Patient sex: F
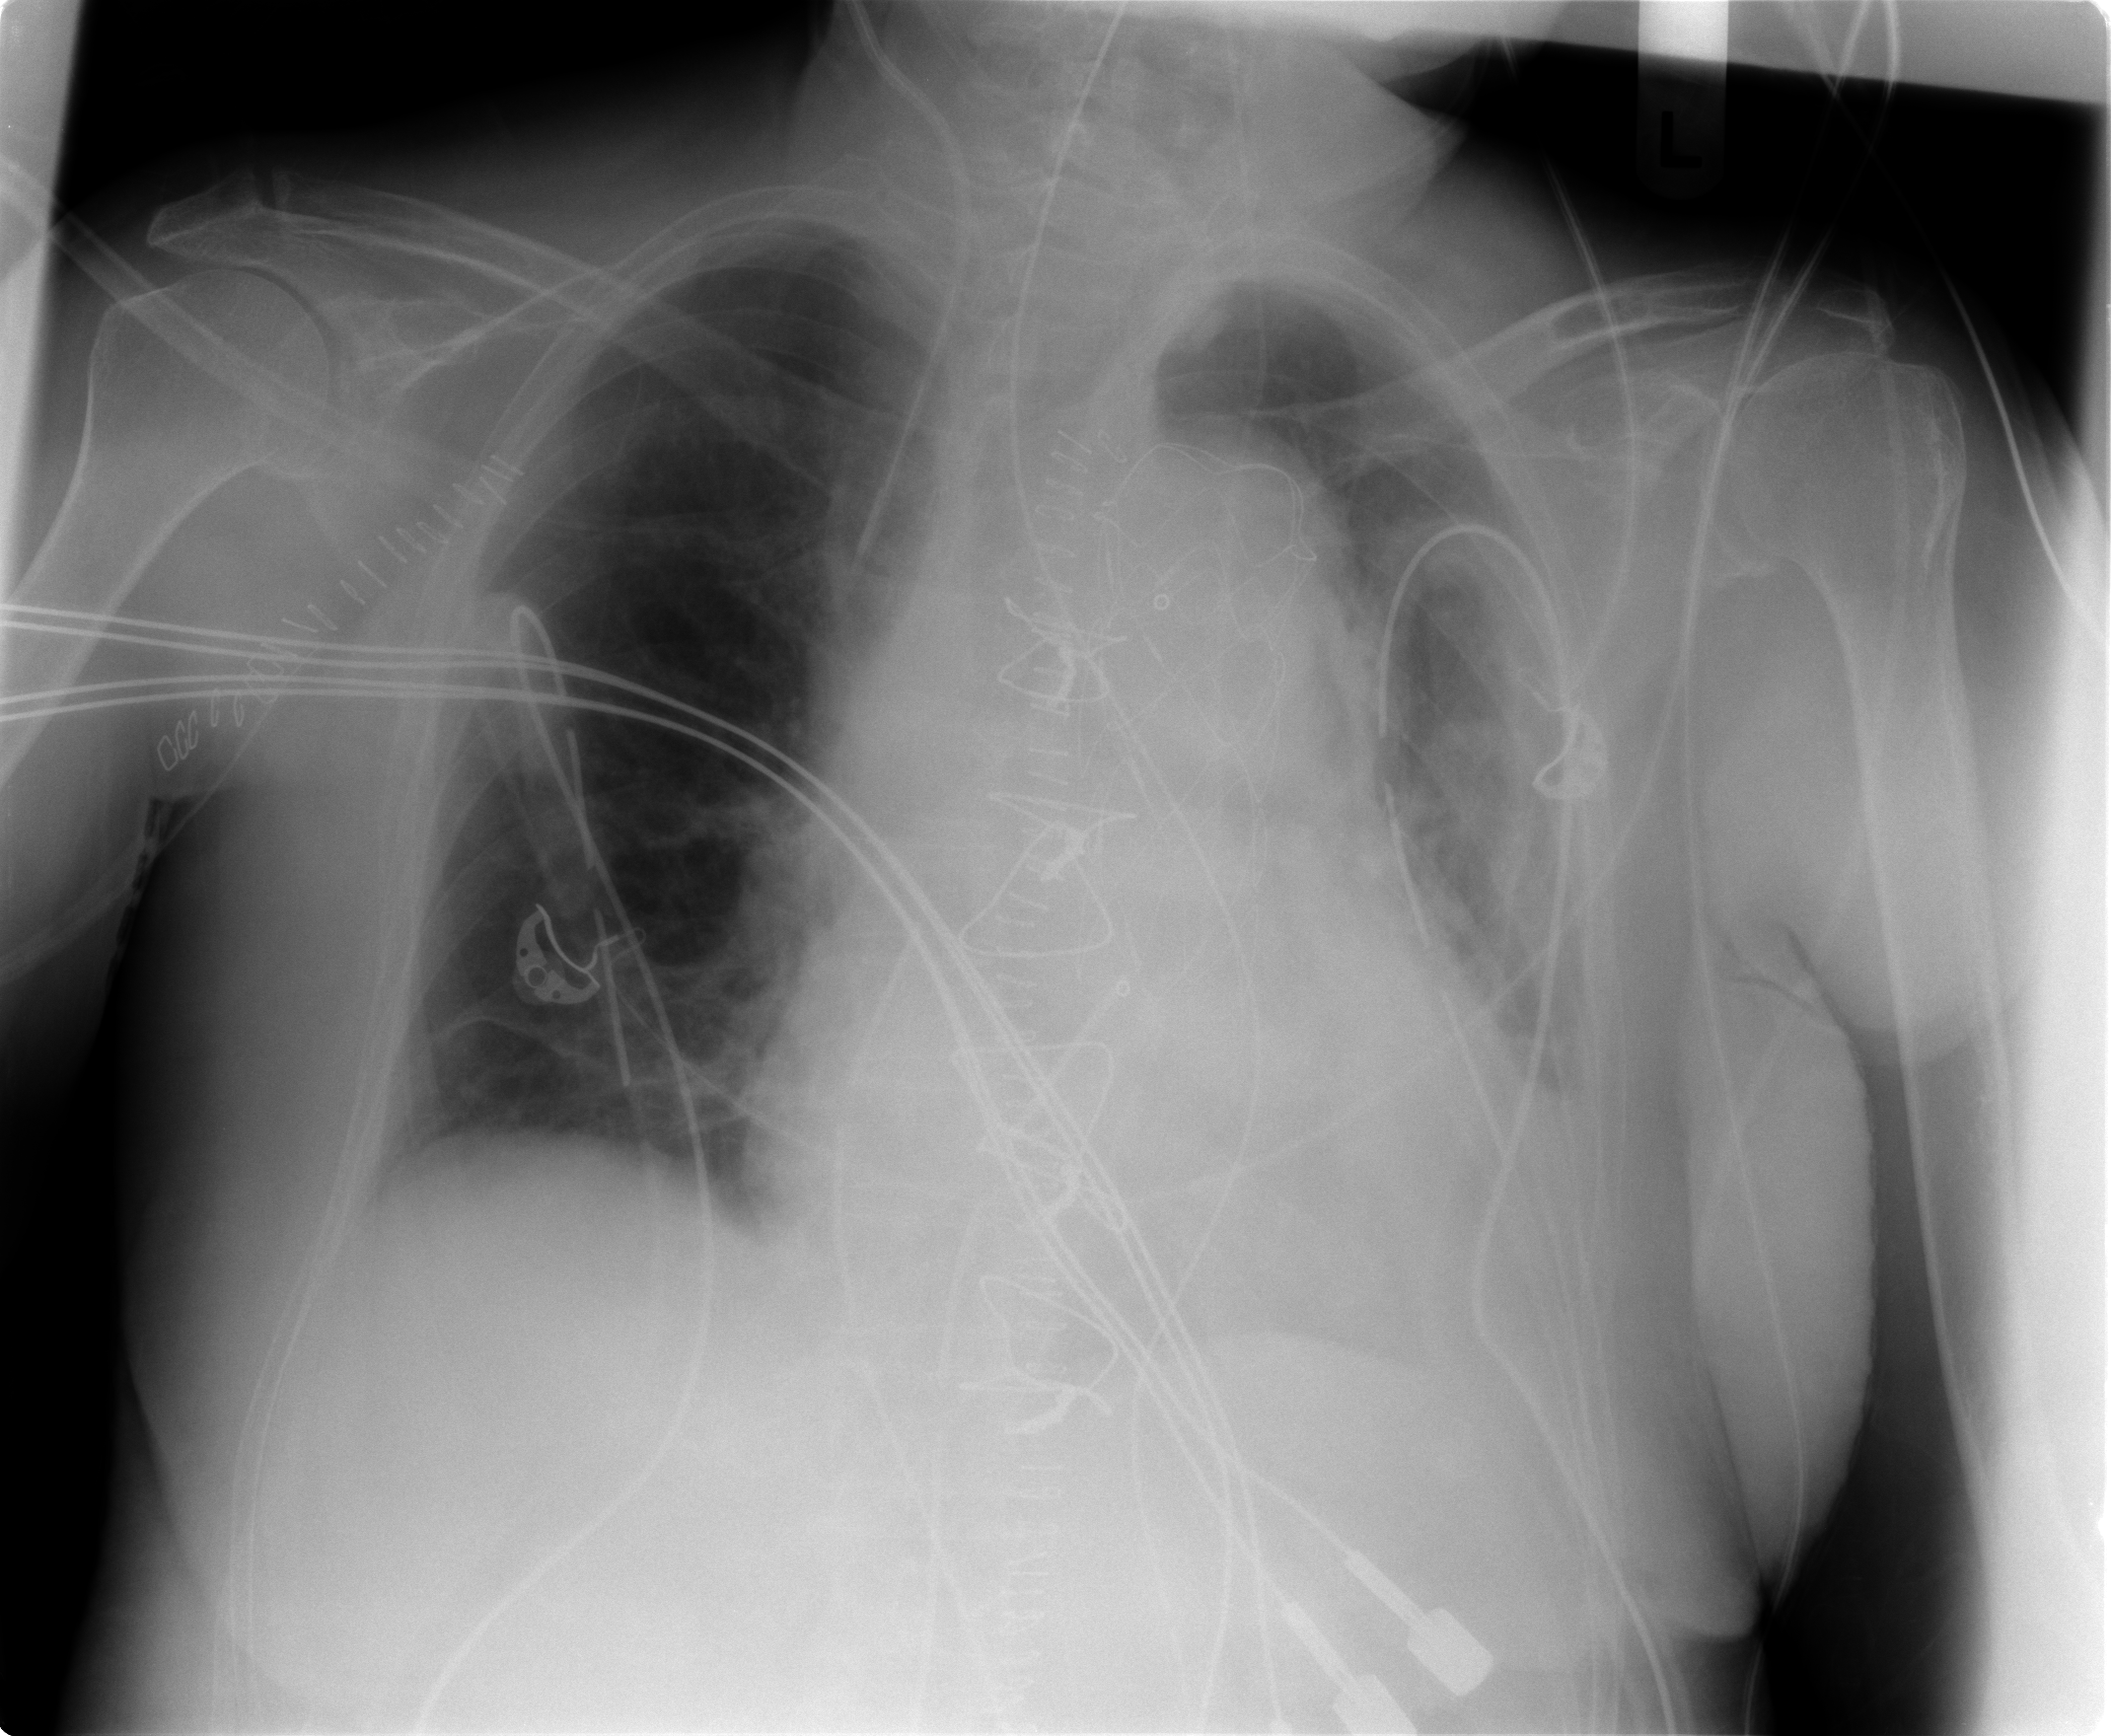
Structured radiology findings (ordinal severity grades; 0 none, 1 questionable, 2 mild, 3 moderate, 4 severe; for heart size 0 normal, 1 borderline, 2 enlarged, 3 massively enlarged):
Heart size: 2
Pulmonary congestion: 2
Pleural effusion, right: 0
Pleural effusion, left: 1
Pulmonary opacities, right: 0
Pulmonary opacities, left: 0
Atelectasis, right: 1
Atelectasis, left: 1